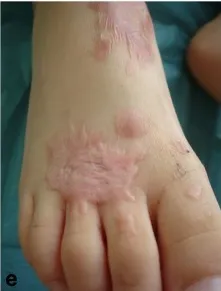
Re-examination 11 months after disease onset showed complete clinical remission of disease with re-epithelialization of affected areas (d-f).
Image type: medical_photograph (skin_photograph)